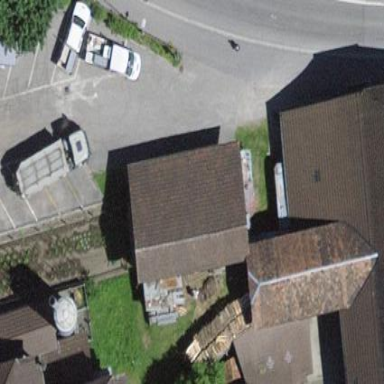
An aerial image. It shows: Garage.